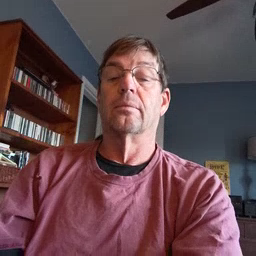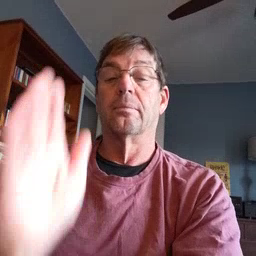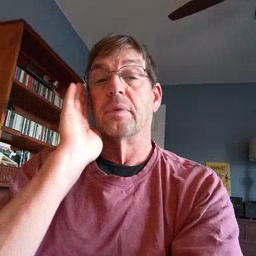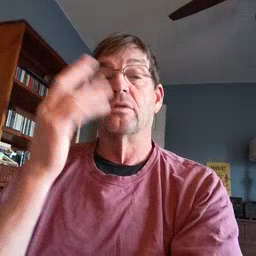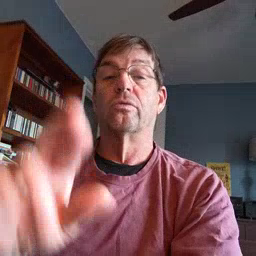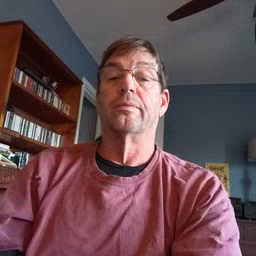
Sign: bedroom